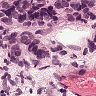
Metastatic tissue present: yes